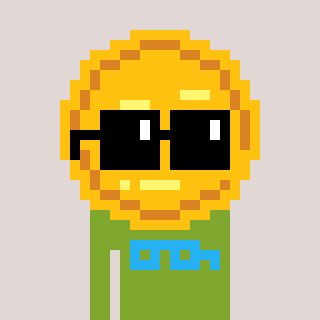
a pixel art character with square black sunglasses, a medal-shaped head and a slimegreen-colored body on a warm background